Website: home-depot
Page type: cart
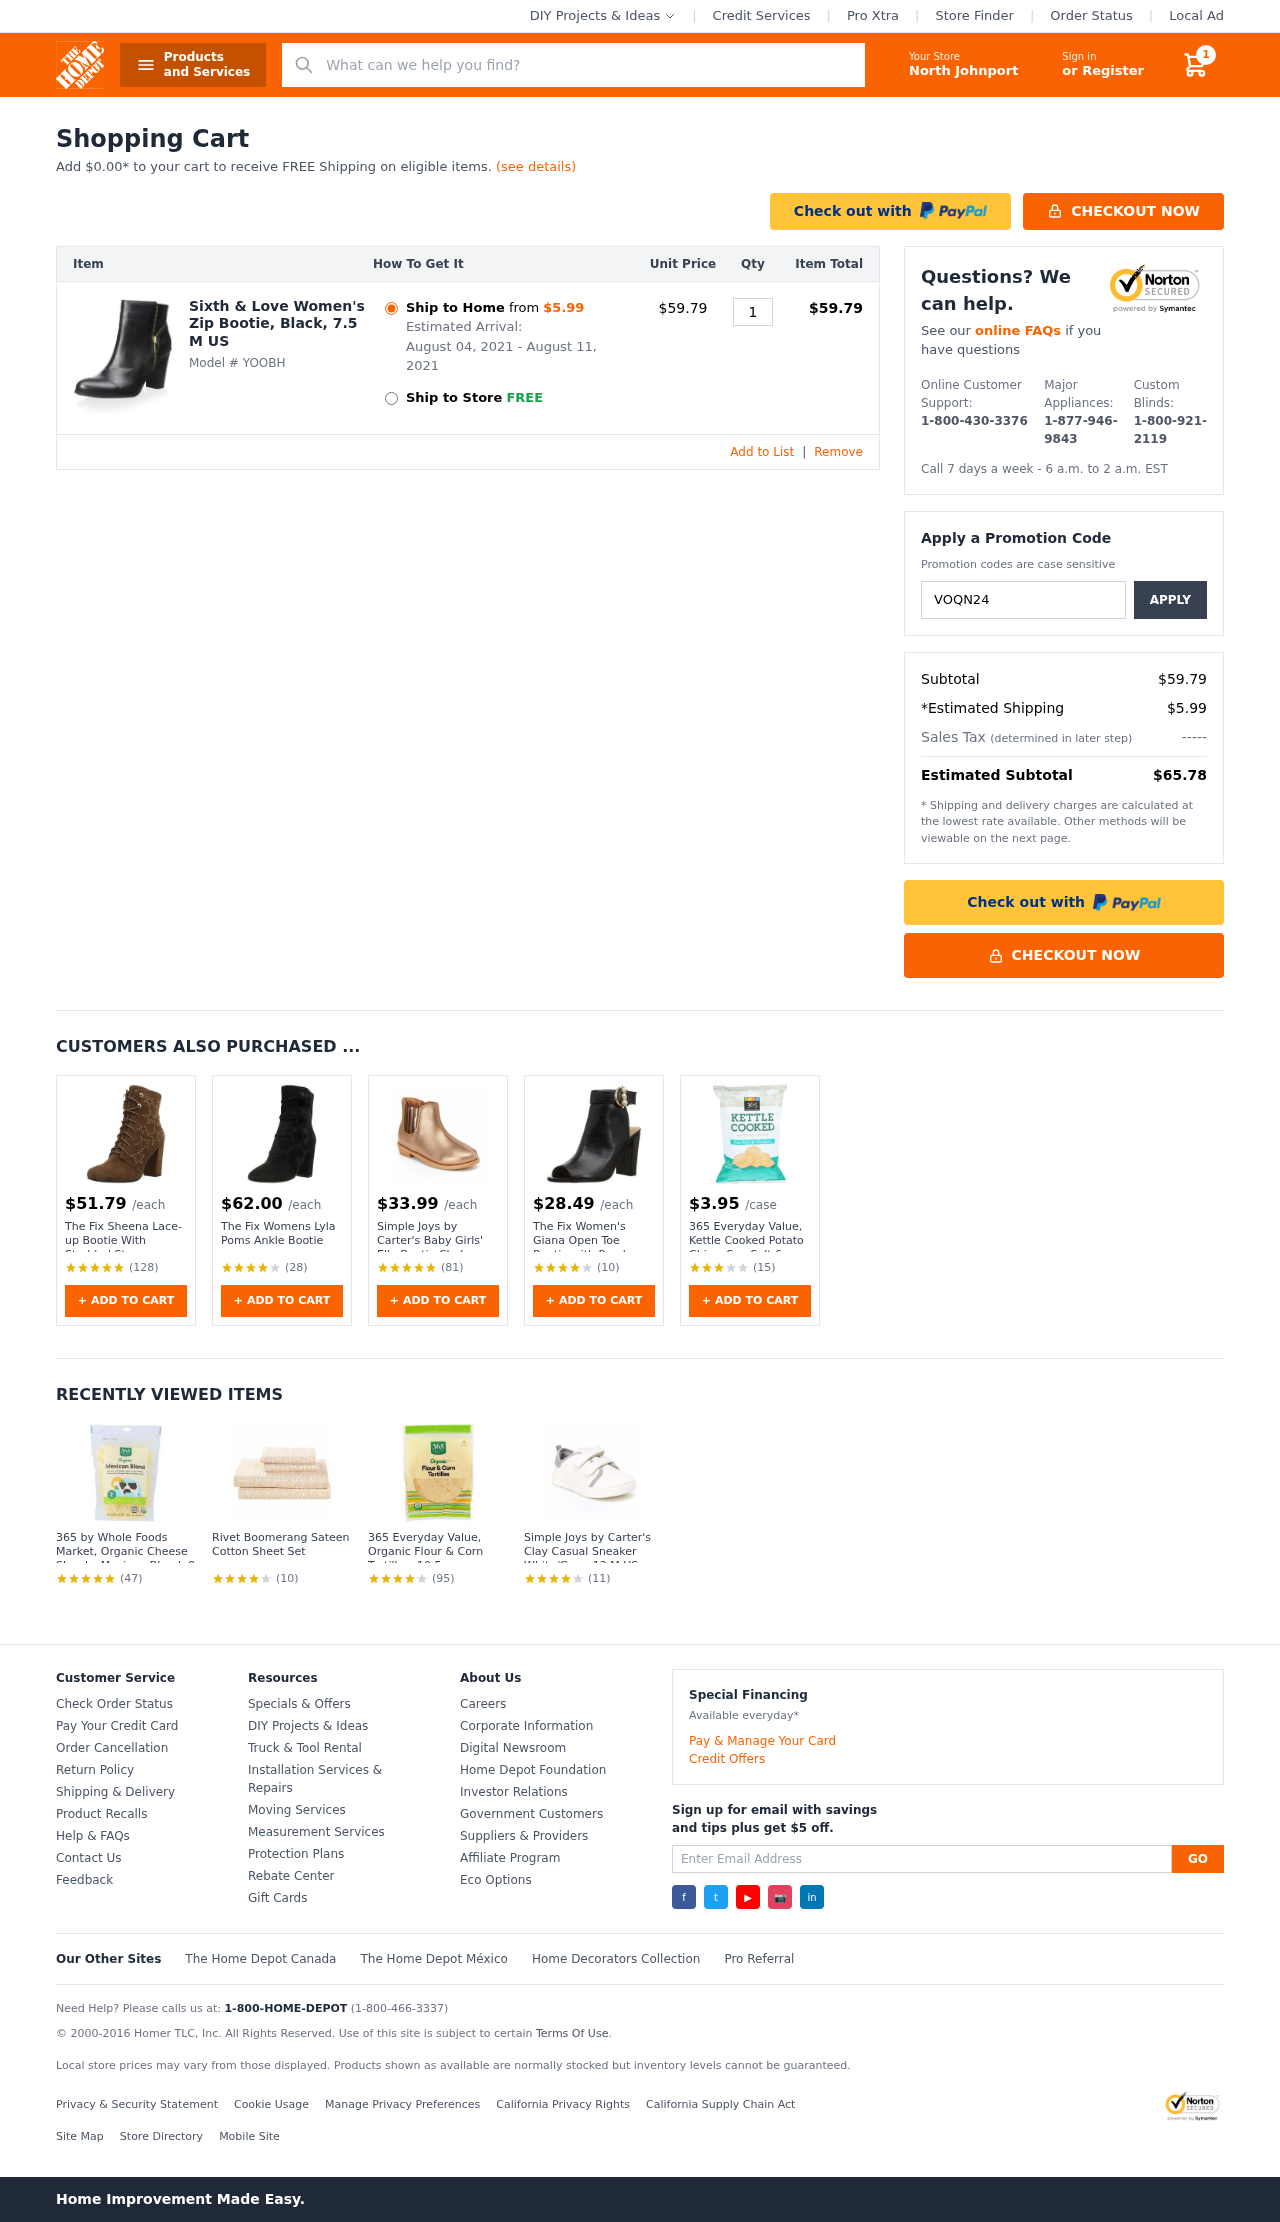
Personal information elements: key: PII_CITY
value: North Johnport
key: PII_PROMO_CODE
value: VOQN24
Product elements: key: PRODUCT1_NAME
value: Sixth & Love Women's Zip Bootie, Black, 7.5 M US
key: PRODUCT1_PRICE
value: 59.79
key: PRODUCT1_QUANTITY
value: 1
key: PRODUCT2_PRICE
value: $51.79
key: PRODUCT2_NAME
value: The Fix Sheena Lace-up Bootie With Studded Star Embellishment Fashion Boot, Bourbon Suede, 7.5 M US
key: PRODUCT2_NUM_RATINGS
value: (128)
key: PRODUCT3_PRICE
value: $62.00
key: PRODUCT3_NAME
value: The Fix Womens Lyla Poms Ankle Bootie
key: PRODUCT3_NUM_RATINGS
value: (28)
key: PRODUCT4_PRICE
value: $33.99
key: PRODUCT4_NAME
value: Simple Joys by Carter's Baby Girls' Ella Bootie Chelsea Boot, Tan, 6 M US Toddler
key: PRODUCT4_NUM_RATINGS
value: (81)
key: PRODUCT5_PRICE
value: $28.49
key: PRODUCT5_NAME
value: The Fix Women's Giana Open Toe Bootie with Pearl Buckle, black leather, 9 B US
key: PRODUCT5_NUM_RATINGS
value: (10)
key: PRODUCT6_PRICE
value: $3.95
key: PRODUCT6_NAME
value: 365 Everyday Value, Kettle Cooked Potato Chips, Sea Salt & Vinegar, 5 oz
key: PRODUCT6_NUM_RATINGS
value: (15)
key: PRODUCT7_NAME
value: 365 by Whole Foods Market, Organic Cheese Shreds, Mexican Blend, 8 Ounce
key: PRODUCT7_NUM_RATINGS
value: (47)
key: PRODUCT8_NAME
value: Rivet Boomerang Sateen Cotton Sheet Set
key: PRODUCT8_NUM_RATINGS
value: (10)
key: PRODUCT9_NAME
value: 365 Everyday Value, Organic Flour & Corn Tortillas, 10.5 oz
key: PRODUCT9_NUM_RATINGS
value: (95)
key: PRODUCT10_NAME
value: Simple Joys by Carter's Clay Casual Sneaker White/Grey, 12 M US Little Kid
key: PRODUCT10_NUM_RATINGS
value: (11)
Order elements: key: ORDER_NUM_ITEMS
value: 1
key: AMOUNT_TO_FREE_SHIPPING
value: $0.00
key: ORDER_SHIPPING_DATE
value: August 04, 2021
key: ORDER_DELIVERY_DATE
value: August 11, 2021
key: ORDER_ITEM_TOTAL
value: $59.79
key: ORDER_SUBTOTAL
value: $59.79
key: ORDER_SHIPPING_COST
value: $5.99
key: ORDER_TOTAL
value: $65.78
Search elements: key: HEADER_SEARCH
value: What can we help you find?